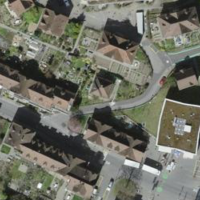
EUNIS habitat code: 54
Species observed at this site:
Rumex sanguineus